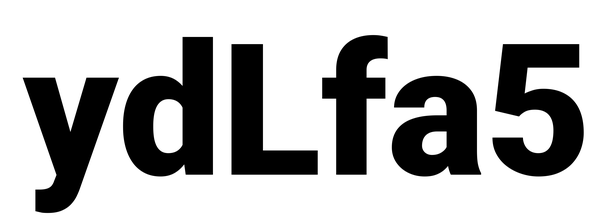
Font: Roboto_Black